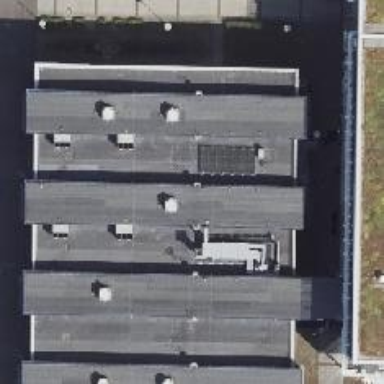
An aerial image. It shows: Industrial building with flat roof made of tar paper.